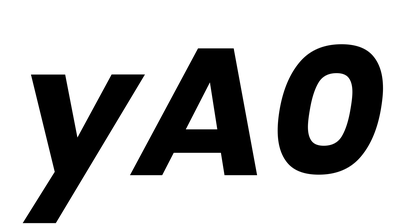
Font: Poppins-BoldItalic